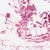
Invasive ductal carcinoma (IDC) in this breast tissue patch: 0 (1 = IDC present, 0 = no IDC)